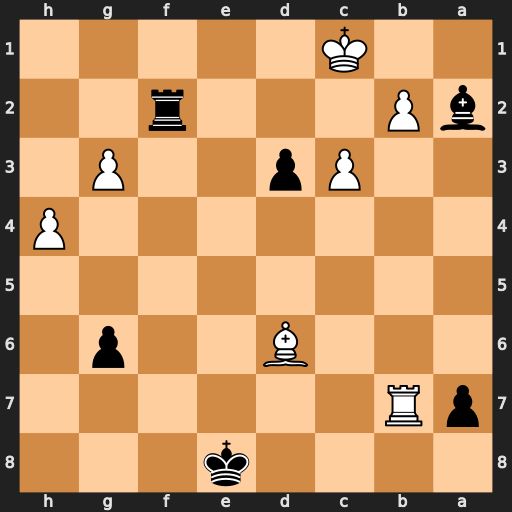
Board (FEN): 4k3/pR6/3B2p1/8/7P/2Pp2P1/bP3r2/2K5
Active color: b
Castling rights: -
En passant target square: -
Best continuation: d2+ Kd1 Bd5 Re7+ Kd8 Re2 Bf3